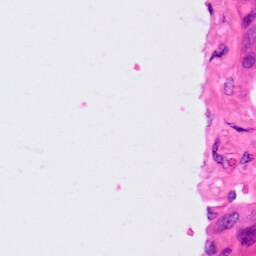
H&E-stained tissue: Lung